Question: I have an MVC4 web application that i'm adjusting. Currently a controller loads 'Index.cshtml'. In that file i have the following line:
'''
@{
Layout = "~/Views/Shared/_Layout-DoubleColumn.cshtml";
}
'''
So i changed that line to:
'''
@{
Layout = "~/Views/Shared/_Layout-TripleColumn.cshtml";
}
'''
I also copied to '_Layout-DoubleColumn.cshtml' file and renamed that to '_Layout-TripleColumn.cshtml'.
Now when i run the application i get the following error message:
> The layout page "~/Views/Shared/_Layout-TripleColumn.cshtml" could not
be found at the following path:
"~/Views/Shared/_Layout-TripleColumn.cshtml"
I have no clue what the problem could be, because i'm sure that the file is in the 'Shared' folder...

Anyone any idea what the problem could be?
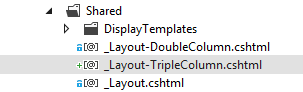
Answer: Make sure the Build Action of the file is set to Content in the properties of the View.